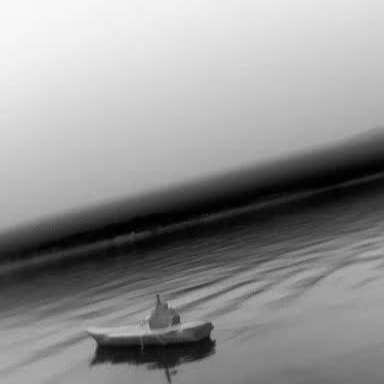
There is a warship in the infrared image.